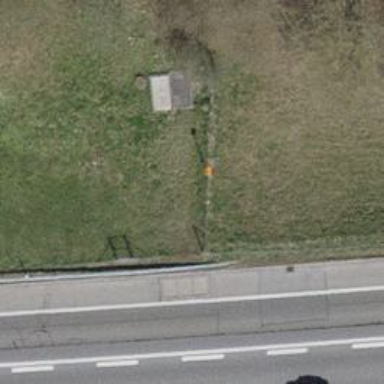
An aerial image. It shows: Aerial marker.